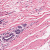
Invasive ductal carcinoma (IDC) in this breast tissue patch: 0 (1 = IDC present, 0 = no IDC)